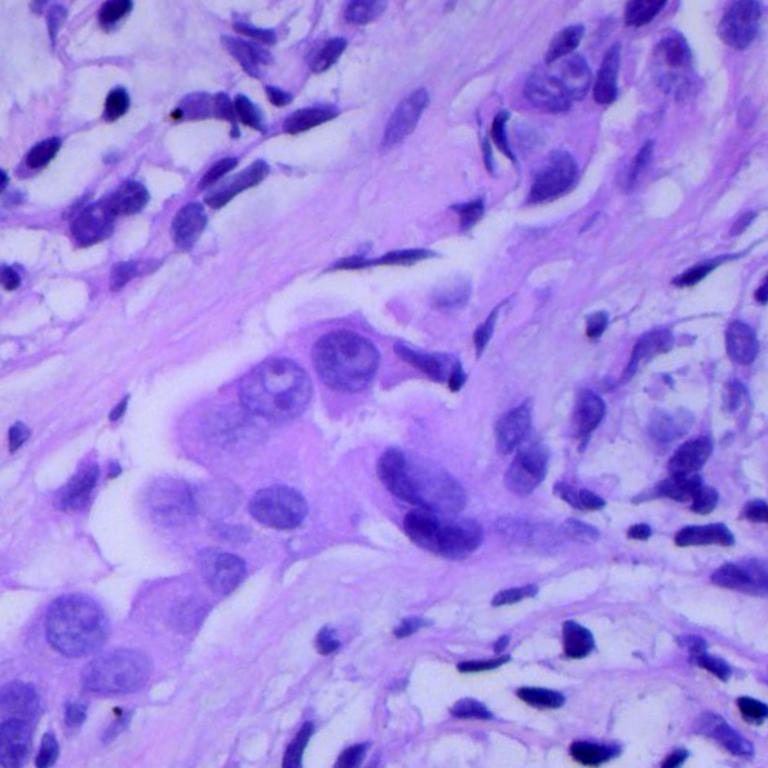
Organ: lung
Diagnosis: adenocarcinomas